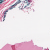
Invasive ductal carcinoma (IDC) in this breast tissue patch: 0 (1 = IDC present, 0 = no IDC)